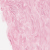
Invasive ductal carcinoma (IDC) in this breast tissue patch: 0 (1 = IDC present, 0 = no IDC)